Question: I have some simple html
'''
<div>row1</div>
<div>row2</div>
<div>row3</div>
<div>
<div>row4.1</div>
<div>
<div>row4.2.1</div>
<div>row4.2.2</div>
</div>
<div>row4.3</div>
<div>row4.4</div>
</div>
<div>row5</div>
'''
and css file
'''
div:nth-child(even)
{
background-color:green;
}
'''
I want to make all odd rows green and to not take care of hierarchy. But in result I have this

What am I doing wrong? how to make green rows 2, 4.1, 4.2.2 and 4.4. All other shoud be white.
Is it possible without javascript by css only?
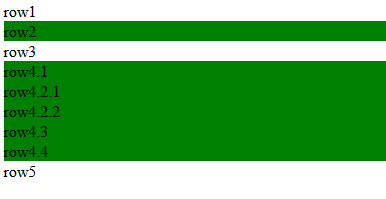
Answer: Unfortunately, what you're describing is strictly not possible with CSS selectors.
The ':nth-child' selector (like ':nth-of-type') only operates within the context of a single isolated group of children (not descendants). And indeed, that is exactly what you're seeing: the even of each parent being highlighted. As you've written that selector, it will match rows 2, 4 (i.e. the parent of all rows 4.x), 4.2 (i.e. the parent of all rows 4.2.x), and 4.4, because they are each even-indexed children of their parents.
I'm afraid your options are (as I see it):
- Flattening the DOM so that all of the rows are children of the same parent element. I suspect this might not be possible in your application.- Manually specifying whether a row is highlighted using JS and some sort of '.highlighted' CSS class. Not hard, but also kinda annoying to keep up to date if rows are added/removed/moved. Can be easily accomplished in jQuery by adding a '.row' CSS class to each row and using '$('.row:even').addClass('highlighted');'. See <URL>. On the other hand, it can't handle variable-height rows.